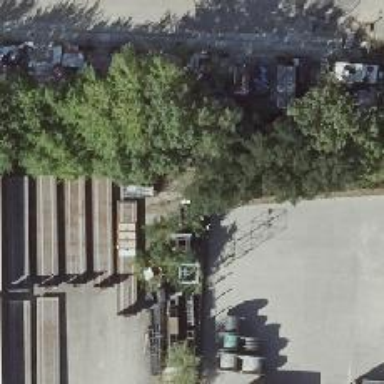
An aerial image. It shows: Disused railway spur.